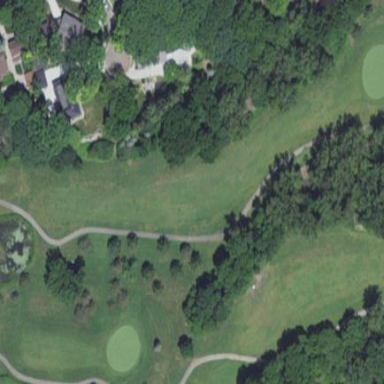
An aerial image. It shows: Grassy area designated as golf fairway.